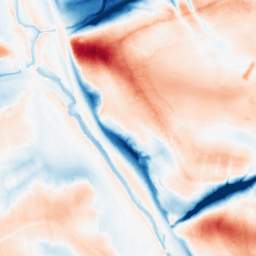
Category: classical
Decomposition family: gaussian_anisotropic
Decomposition parameters: sigma_x: 5
sigma_y: 20
Upsampling method: sinc_hamming
Upsampling parameters: scale: 2
kernel_size: 8
Upsampling scale: 2